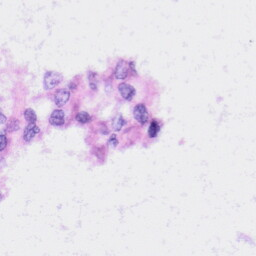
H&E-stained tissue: Liver